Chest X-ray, AP view. Patient: 19 years old, sex F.
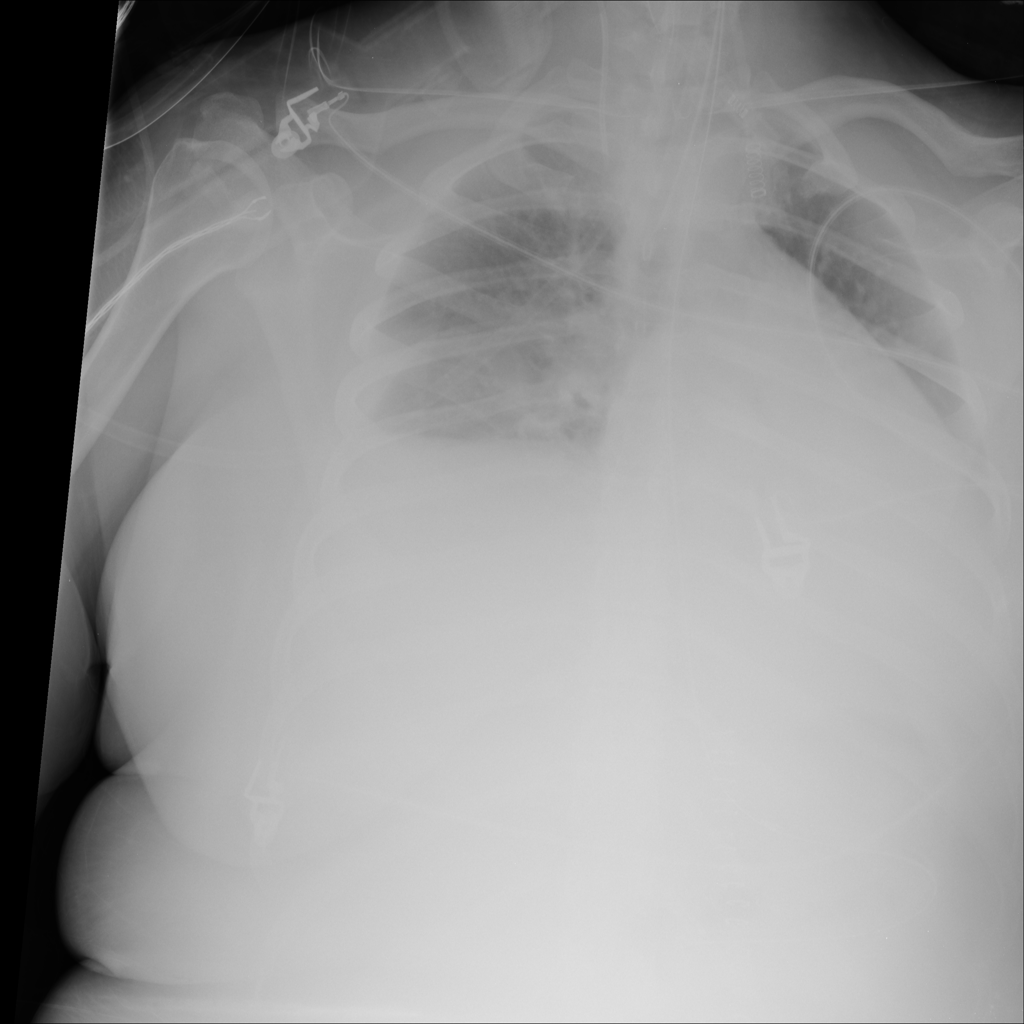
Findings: Consolidation, Effusion